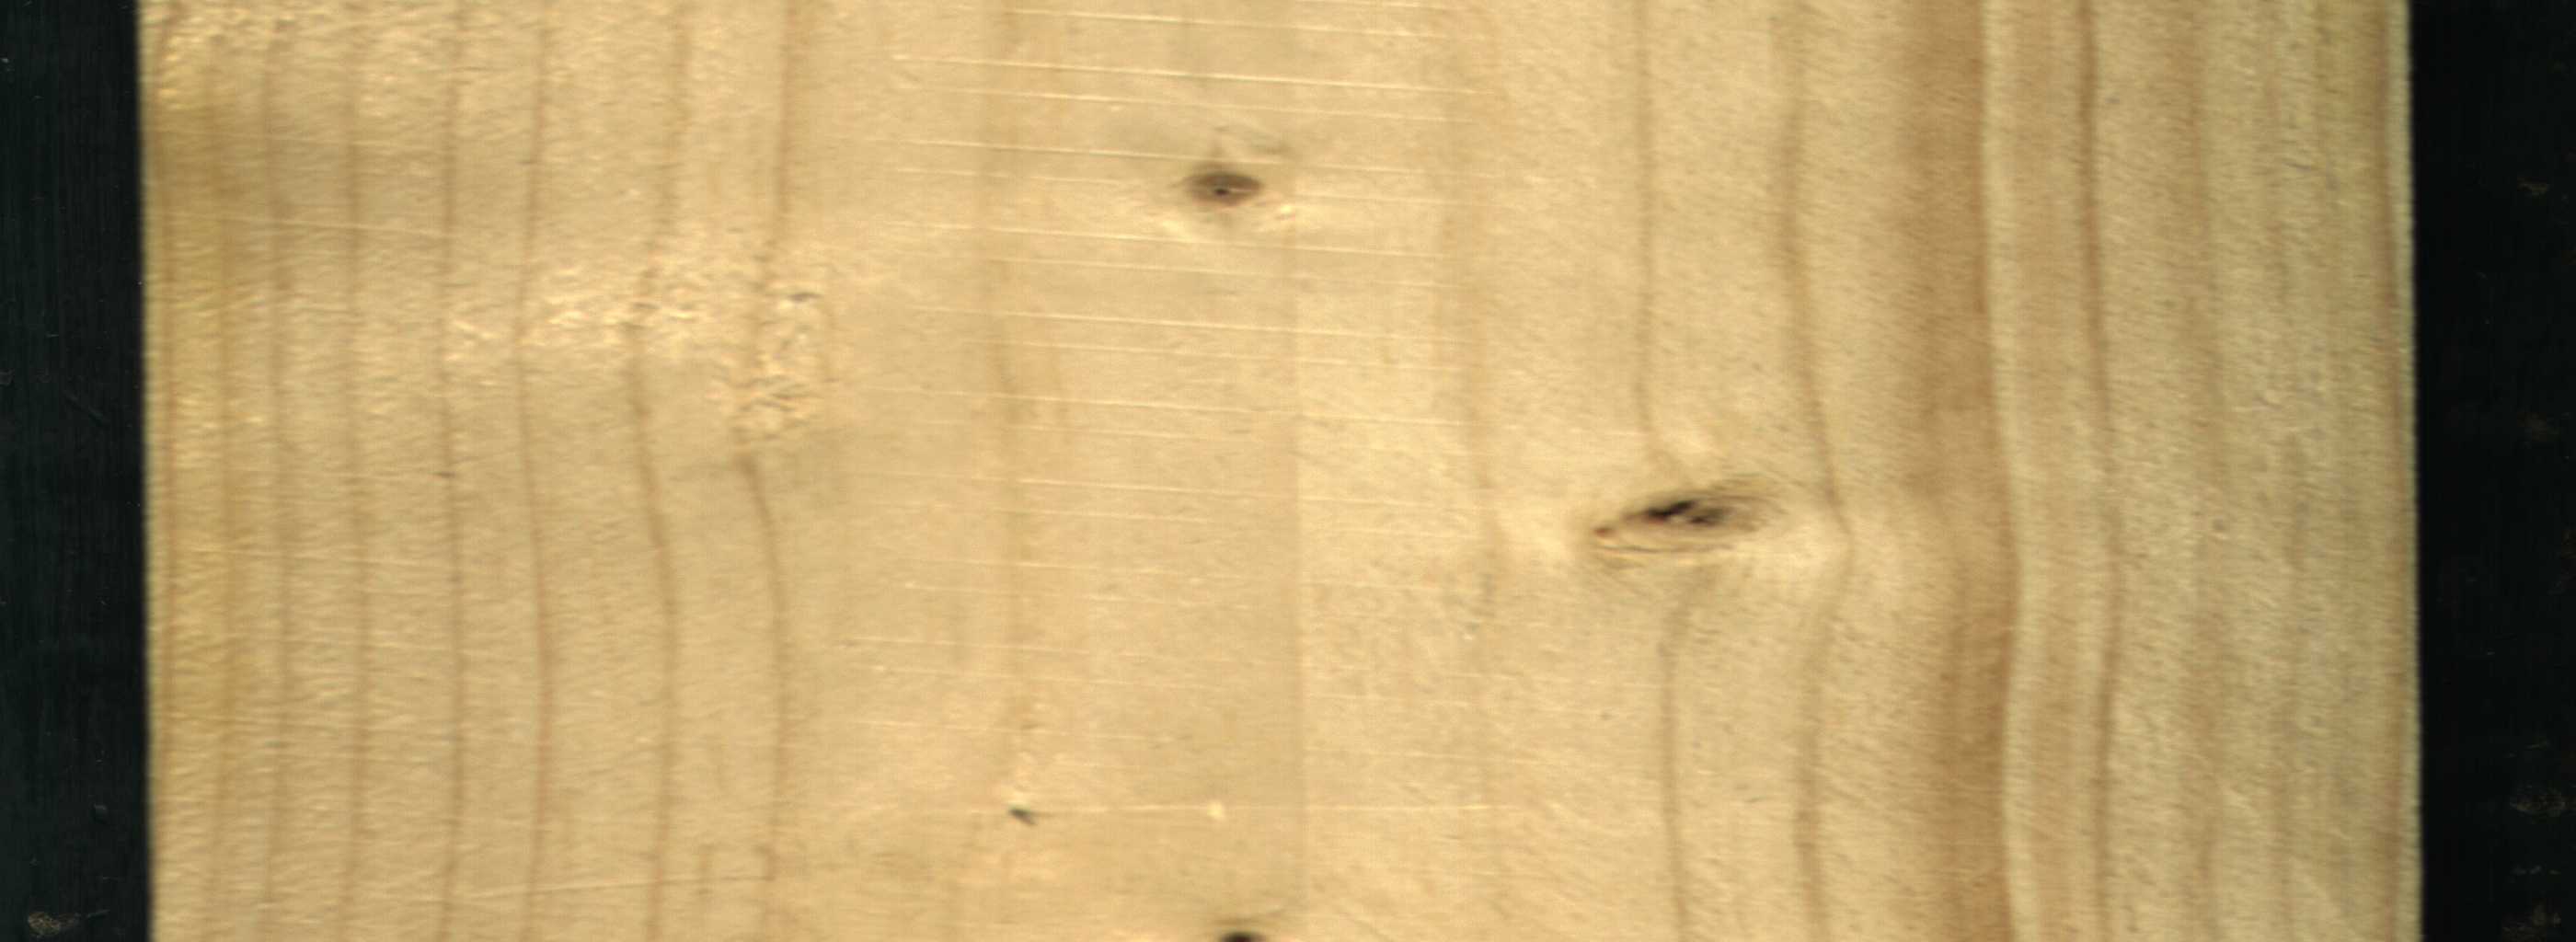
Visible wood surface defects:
Dead_Knot
Live_Knot
Live_Knot